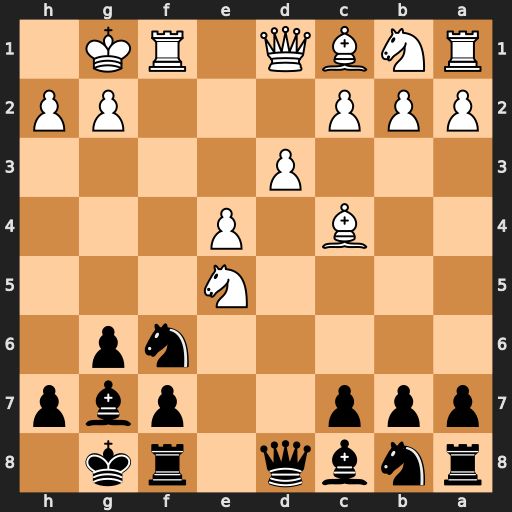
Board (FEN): rnbq1rk1/ppp2pbp/5np1/4N3/2B1P3/3P4/PPP3PP/RNBQ1RK1
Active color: b
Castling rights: -
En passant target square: -
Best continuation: Qd4+ Kh1 Qxe5